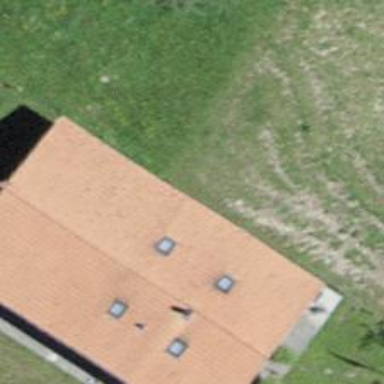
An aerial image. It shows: Cabin.